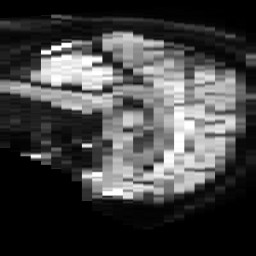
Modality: TRACE
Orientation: sagittal
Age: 55
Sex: male
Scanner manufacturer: philips
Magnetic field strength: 3 T
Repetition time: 3.929 s
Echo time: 0.05989 s